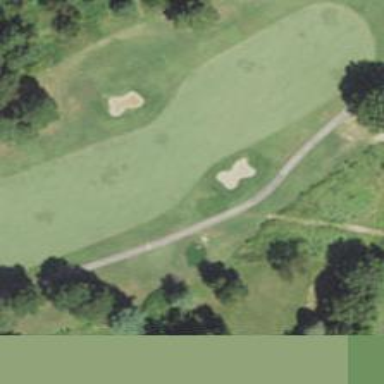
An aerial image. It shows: View of golf hole.